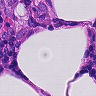
Metastatic tissue present: yes